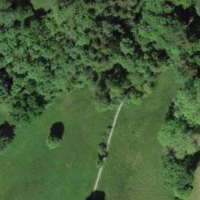
EUNIS habitat code: 25
Species observed at this site:
Geum rivale
Filipendula ulmaria